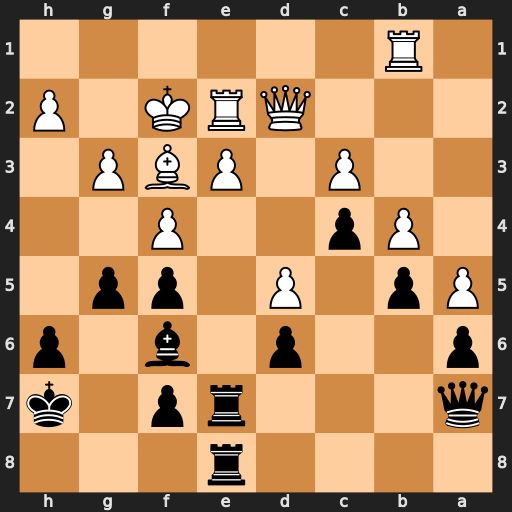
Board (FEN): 4r3/q3rp1k/p2p1b1p/Pp1P1pp1/1Pp2P2/2P1PBP1/3QRK1P/1R6
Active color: b
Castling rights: -
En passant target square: -
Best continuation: gxf4 gxf4 Bh4+